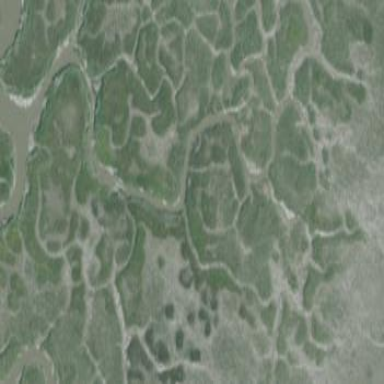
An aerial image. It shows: Saltmarsh wetland area.